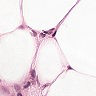
Metastatic tissue present: no